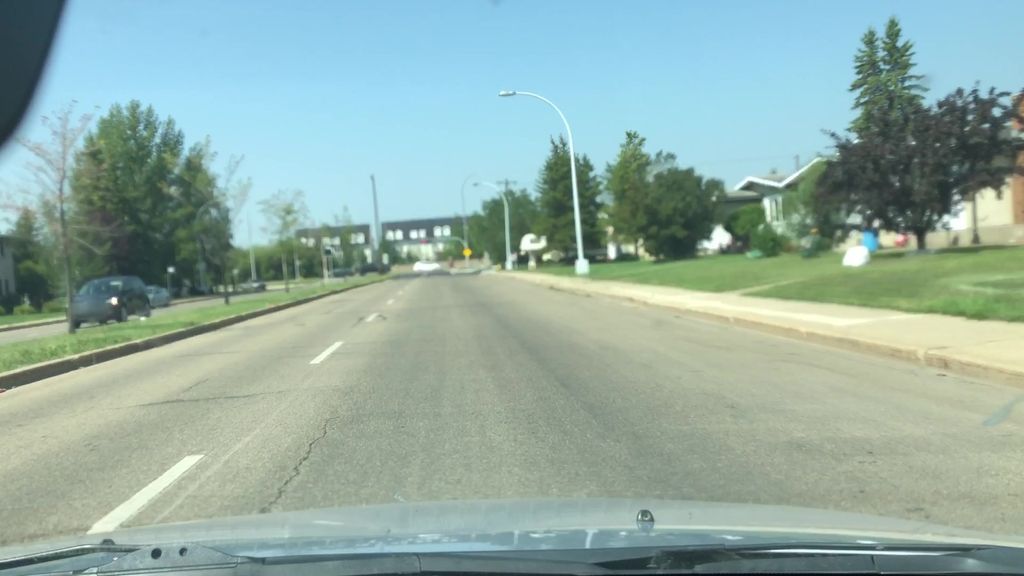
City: edmonton